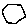
Label: hexagon